Question: I have a little problem defining a Relative Layout. I have a List View with scroll and two buttons always visible at the bottom of the list view. I just would like my two button have 50% of the width, filling the line. This is my code:
'''
<?xml version="1.0" encoding="utf-8"?>
<RelativeLayout
xmlns:android="http://schemas.android.com/apk/res/android"
android:layout_width="fill_parent"
android:layout_height="fill_parent"
android:orientation="vertical" >
<Button
android:id="@+id/testbutton"
android:layout_width="wrap_content"
android:layout_height="wrap_content"
android:layout_alignParentBottom="true"
android:text="Save" />
<Button
android:id="@+id/cancelButton"
android:layout_width="wrap_content"
android:layout_height="wrap_content"
android:layout_alignParentBottom="true"
android:layout_toRightOf="@+id/testbutton"
android:text="Cancel"/>
<ListView android:layout_width="fill_parent"
android:layout_height="fill_parent"
android:id="@+id/LstPeriodOptions"
android:layout_alignParentTop="true"
android:layout_above="@id/testbutton" />
</RelativeLayout>
'''
I tried to introduce the buttons in a Linear Layout and give the gravity=1 with width=0dp but in that case the ListView dissapears. Could you help me please?
Sorry for my english. This is the result I would like to have:

Thanks a lot, best regards.
EDIT: This is what I tried with Linear Layout:
'''
<?xml version="1.0" encoding="utf-8"?>
<RelativeLayout
xmlns:android="http://schemas.android.com/apk/res/android"
android:layout_width="fill_parent"
android:layout_height="fill_parent"
android:orientation="vertical" >
<LinearLayout
android:layout_width="wrap_content"
android:layout_height="wrap_content"
android:id="@+id/container" >
<Button
android:id="@+id/testbutton"
android:layout_width="wrap_content"
android:layout_height="wrap_content"
android:layout_alignParentBottom="true"
android:text="Guardar" />
<Button
android:id="@+id/cancelButton"
android:layout_width="wrap_content"
android:layout_height="wrap_content"
android:layout_alignParentBottom="true"
android:layout_toRightOf="@+id/testbutton"
android:text="Cancelar"/>
</LinearLayout>
<ListView android:layout_width="fill_parent"
android:layout_height="fill_parent"
android:id="@+id/LstPeriodOptions"
android:layout_alignParentTop="true"
android:layout_above="@id/container" />
</RelativeLayout>
'''
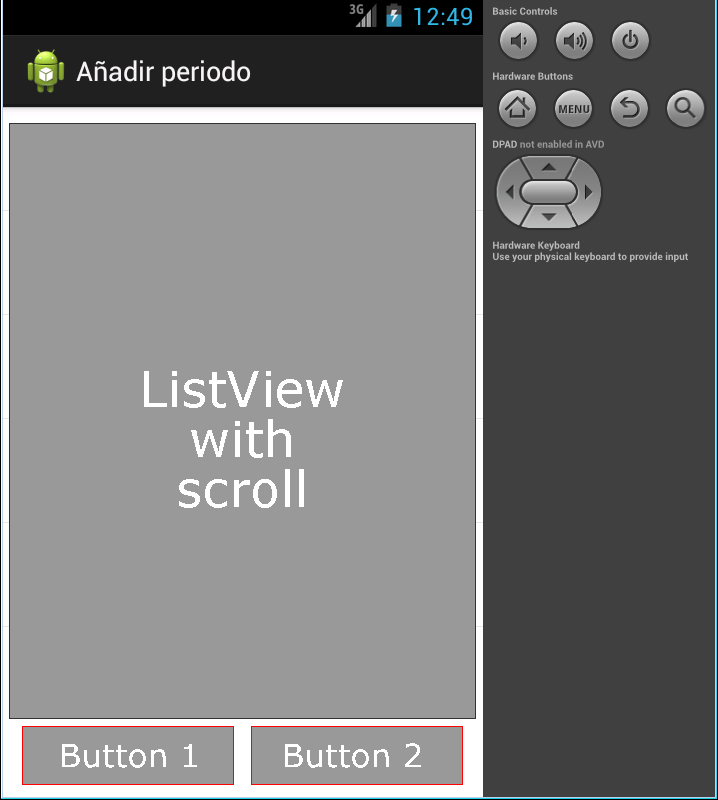
Answer: Did you try with your 'LinearLayout' in this way because this should work. Note all of the property changes. Since I don't know how yours was, I can't point out all of the differences.
'''
<?xml version="1.0" encoding="utf-8"?>
<RelativeLayout
xmlns:android="http://schemas.android.com/apk/res/android"
android:layout_width="fill_parent"
android:layout_height="fill_parent" >
<LinearLayout
android:id="@+id/btnLL"
android:layout_width="match_parent"
android:layout_height="wrap_content"
android:layout_alignParentBottom="true">
<Button
android:id="@+id/testbutton"
android:layout_width="0dp"
android:layout_height="wrap_content"
android:layout_weight="1"
android:text="Save" />
<Button
android:id="@+id/cancelButton"
android:layout_width="0dp"
android:layout_height="wrap_content"
android:layout_weight="1"
android:text="Cancel"/>
</LinearLayout>
<ListView android:layout_width="fill_parent"
android:layout_height="fill_parent"
android:id="@+id/LstPeriodOptions"
android:layout_above="@id/btnLL" />
</RelativeLayout>
'''